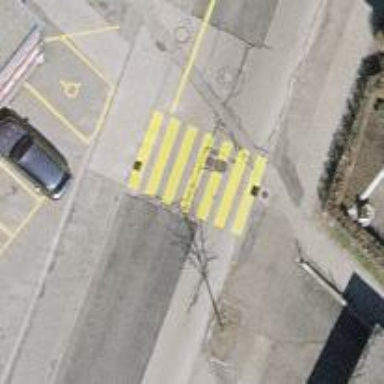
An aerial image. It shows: Sidewalk.